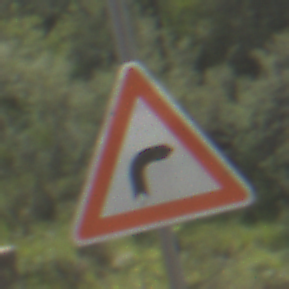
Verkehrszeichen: KurveRechts
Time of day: Midday
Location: Outdoor (Nature)
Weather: PartlyCloudy
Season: NotSpecified
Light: Natural